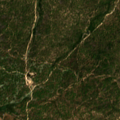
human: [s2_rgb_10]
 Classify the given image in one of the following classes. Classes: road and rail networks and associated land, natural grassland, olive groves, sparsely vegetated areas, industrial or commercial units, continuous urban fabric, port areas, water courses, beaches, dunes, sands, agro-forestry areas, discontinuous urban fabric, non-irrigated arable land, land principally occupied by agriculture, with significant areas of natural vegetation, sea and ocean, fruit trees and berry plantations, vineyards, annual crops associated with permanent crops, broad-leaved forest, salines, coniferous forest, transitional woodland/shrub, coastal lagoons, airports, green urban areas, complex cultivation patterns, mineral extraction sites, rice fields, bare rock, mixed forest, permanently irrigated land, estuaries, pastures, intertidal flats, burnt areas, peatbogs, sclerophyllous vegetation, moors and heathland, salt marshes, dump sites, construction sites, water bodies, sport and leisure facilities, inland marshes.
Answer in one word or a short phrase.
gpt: continuous urban fabric